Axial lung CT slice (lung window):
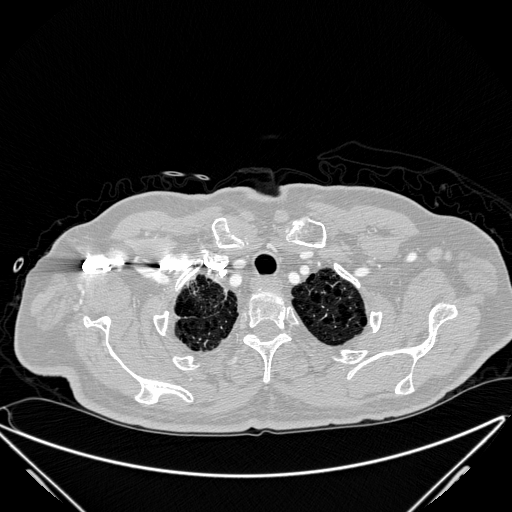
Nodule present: no